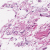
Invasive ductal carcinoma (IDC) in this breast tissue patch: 0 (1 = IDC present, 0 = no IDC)